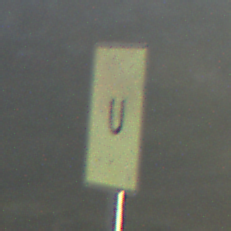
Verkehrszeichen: AnkuendigungOderFortsetzungUmleitungOhnePfeilsymbol
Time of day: SunriseSunset
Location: Outdoor (Nature)
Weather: PartlyCloudy
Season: Summer
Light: Natural